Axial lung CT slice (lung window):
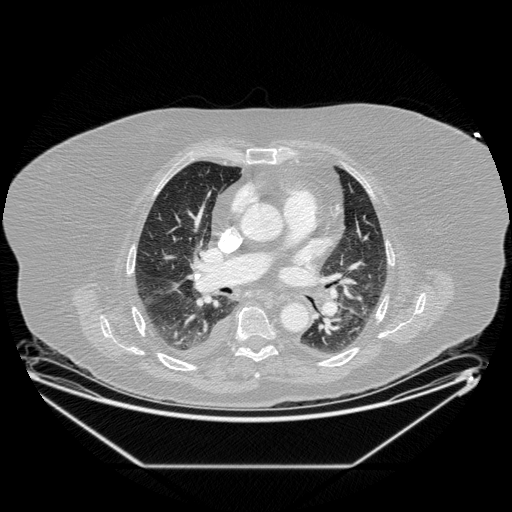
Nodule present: no